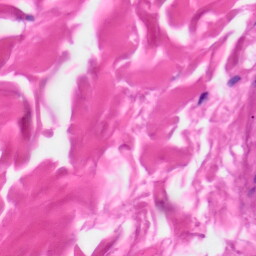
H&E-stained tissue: Skin